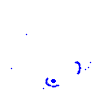
Particle: electron